Question: I am getting the following Exception
'''
NotSupportedException: Data binding directly to a store query (DbSet, DbQuery, DbSqlQuery)
'''
Stack Trace:
'''
at System.Data.Entity.Infrastructure.DbQuery'1.System.ComponentModel.IListSource.GetList()
at MS.Internal.Data.ViewManager.GetViewRecord(Object collection, CollectionViewSource cvs, Type collectionViewType, Boolean createView, Func'2 GetSourceItem)
at MS.Internal.Data.DataBindEngine.GetViewRecord(Object collection, CollectionViewSource key, Type collectionViewType, Boolean createView, Func'2 GetSourceItem)
at System.Windows.Data.CollectionViewSource.GetDefaultCollectionView(Object source, Boolean createView, Func'2 GetSourceItem)
at System.Windows.Data.CollectionViewSource.GetDefaultCollectionView(Object source, DependencyObject d, Func'2 GetSourceItem)
at System.Windows.Controls.ItemCollection.SetItemsSource(IEnumerable value, Func'2 GetSourceItem)
at System.Windows.Controls.ItemsControl.OnItemsSourceChanged(DependencyObject d, DependencyPropertyChangedEventArgs e)
at System.Windows.DependencyObject.OnPropertyChanged(DependencyPropertyChangedEventArgs e)
at System.Windows.FrameworkElement.OnPropertyChanged(DependencyPropertyChangedEventArgs e)
at System.Windows.DependencyObject.NotifyPropertyChange(DependencyPropertyChangedEventArgs args)
at System.Windows.DependencyObject.UpdateEffectiveValue(EntryIndex entryIndex, DependencyProperty dp, PropertyMetadata metadata, EffectiveValueEntry oldEntry, EffectiveValueEntry& newEntry, Boolean coerceWithDeferredReference, Boolean coerceWithCurrentValue, OperationType operationType)
at System.Windows.DependencyObject.InvalidateProperty(DependencyProperty dp, Boolean preserveCurrentValue)
at System.Windows.Data.BindingExpressionBase.Invalidate(Boolean isASubPropertyChange)
at System.Windows.Data.BindingExpression.TransferValue(Object newValue, Boolean isASubPropertyChange)
at System.Windows.Data.BindingExpression.Activate(Object item)
at System.Windows.Data.BindingExpression.AttachToContext(AttachAttempt attempt)
at System.Windows.Data.BindingExpression.MS.Internal.Data.IDataBindEngineClient.AttachToContext(Boolean lastChance)
at MS.Internal.Data.DataBindEngine.Task.Run(Boolean lastChance)
at MS.Internal.Data.DataBindEngine.Run(Object arg)
at MS.Internal.Data.DataBindEngine.OnLayoutUpdated(Object sender, EventArgs e)
at System.Windows.ContextLayoutManager.fireLayoutUpdateEvent()
at System.Windows.ContextLayoutManager.UpdateLayout()
at System.Windows.UIElement.UpdateLayout()
'''
MainWindow.xaml
'''
<Window x:Class="TryingWPFWithUltimate.MainWindow"
xmlns="http://schemas.microsoft.com/winfx/2006/xaml/presentation"
xmlns:x="http://schemas.microsoft.com/winfx/2006/xaml"
xmlns:local="clr-namespace:TryingWPFWithUltimate;assembly="
Title="MainWindow" Height="350" Width="525">
<Window.DataContext>
<local:ViewModel/>
</Window.DataContext>
<Grid>
<ComboBox ItemsSource="{Binding Path=DatabaseContext.Schools}"> //Exception here
<ComboBox.ItemTemplate>
<DataTemplate>
<StackPanel>
<Label Content="{Binding Path=Name}"/>
</StackPanel>
</DataTemplate>
</ComboBox.ItemTemplate>
</ComboBox>
</Grid>
</Window>
'''
ViewModel.cs
'''
using System;
using System.Collections.Generic;
using System.ComponentModel;
using System.Linq;
using System.Text;
using System.Threading.Tasks;
namespace TryingWPFWithUltimate
{
class ViewModel:INotifyPropertyChanged
{
private DatabaseContext _databaseContext;
public DatabaseContext DatabaseContext { get { return _databaseContext; } set { _databaseContext = value; RaisePropertyChanged("DatabaseContext"); } }
public ViewModel()
{
DatabaseContext = new DatabaseContext();
}
}
}
'''
Here is how the entity data model looks (it is very simple) -

Can anybody explain me what I am doing wrong and how I can fix this?
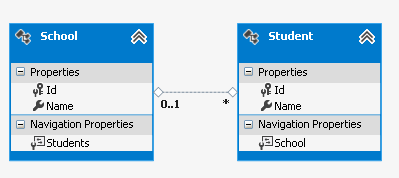
Answer: As explained in the other post you cannot databind directly to DbSet which is what you are attempting to do. Instead you need to get a create a local collection and populate it with the results of a query.
Here is a very good <URL>.
And an example of the view model you can start with:
'''
using System.Collections.ObjectModel;
namespace TryingWPFWithUltimate
{
class ViewModel:INotifyPropertyChanged
{
private DatabaseContext _databaseContext;
public ViewModel()
{
_databaseContext = new DatabaseContext();
Schools = new ObservableCollection<School>(_databaseContext.Schools);
}
public ObservableCollection<School> Schools { get; set; }
}
}
'''
And the binding:
'''
<ComboBox ItemsSource="{Binding Path=Schools}">
'''